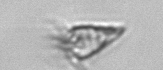
Label: Paratontonia_gracillima